Question: I'm trying out Cursive, a Clojure IDE on top of IntelliJ. The Leiningen console works, but prints a "path not found" error.

I can't seem to figure out what it can't locate. Leiningen appears to be working, though. Any idea how I can figure out what it can't locate, and fix it?
I'm on Windows 8.1 64-bit, using IntelliJ 14.0.2, and Cursive 0.1.43.
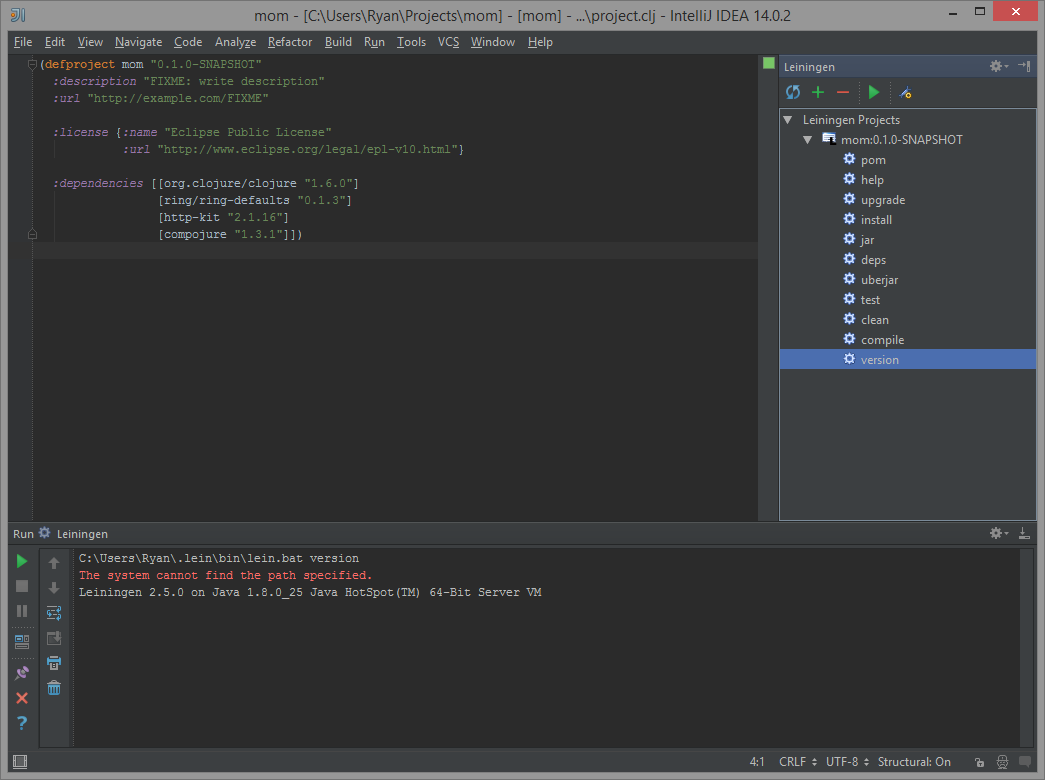
Answer: I couldn't reproduce this issue with IntelliJ 14.0.2 (Community Ed.) + Cursive 0.1.43. My IntelliJ's Leiningen output:
> '''
C:\ProgramData\chocolateyin\lein.bat version
Leiningen 2.5.0 on Java 1.8.0_25 Java HotSpot(TM) 64-Bit Server VM
'''
One thing you could try is to use <URL> to find out what file it's trying to access.
Configure it to only "Show File System Activity", exclude any Result=SUCCESS records, and retry your action. You'll still get lots of events but hopefully if you apply more filtering, you'll be able to pinpoint what file it's trying to access.
Another thing is: are you running any anti virus/malware software? How about if you try disabling it?